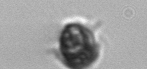
Label: Mesodinium